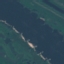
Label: River